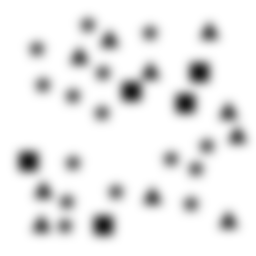
Squares: 5
Triangles: 10
Stars: 15
Total shapes: 30